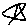
Label: star